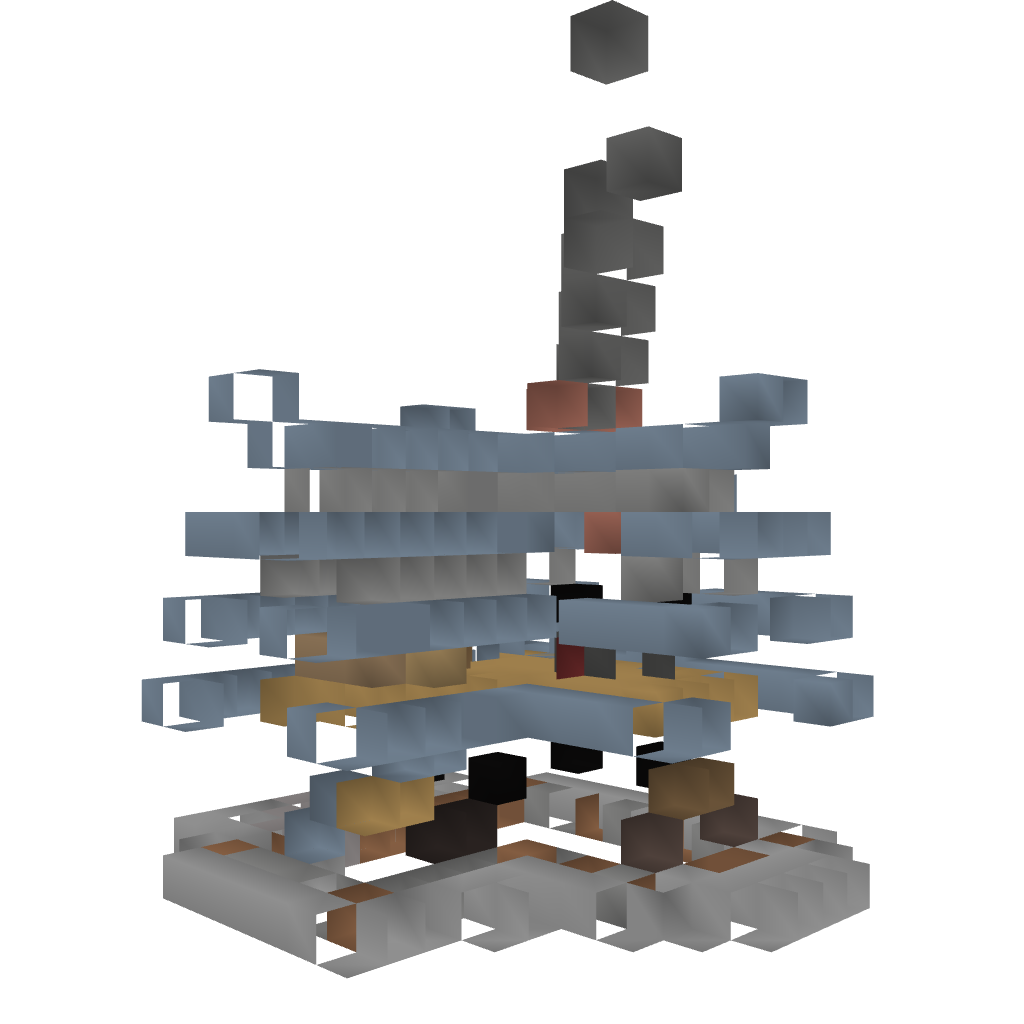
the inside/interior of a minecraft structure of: Medieval House #2 (Experiment) :D